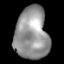
Tissue: lung
Cell type: T cells
Senescence score: 0.2428
Nuclear area (px): 1708
Mean DAPI intensity: 148.155